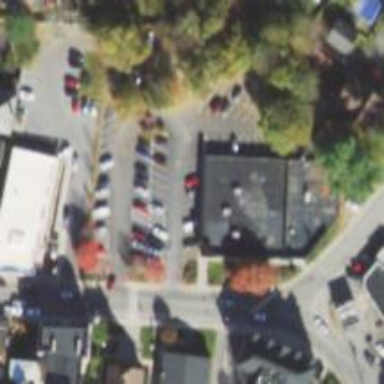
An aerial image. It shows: Pharmacy.